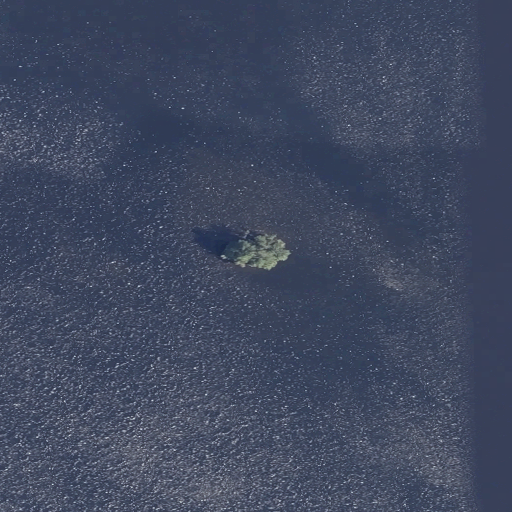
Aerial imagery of island in Maine named Bird Feather Island containing only open water